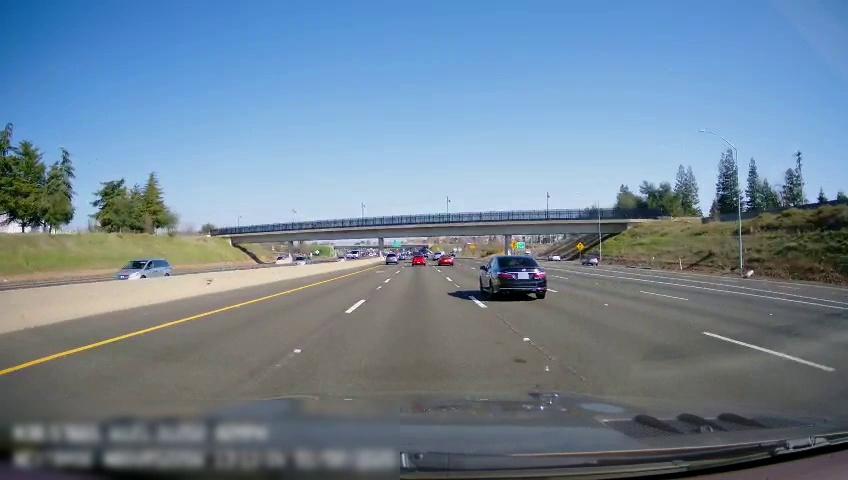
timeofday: Day
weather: Sunny
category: Drivable Space
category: Drivable Space
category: Vehicles | Car
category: Vehicles | Car
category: Vehicles | Truck
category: Vehicles | Car
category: Vehicles | Car
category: Vehicles | SUV
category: Vehicles | SUV
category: Vehicles | SUV
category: Vehicles | Car
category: Vehicles | Car
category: Lanes | Alternate Lane
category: Lanes | Current Lane
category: Lanes | Current Lane
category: Lanes | Alternate Lane
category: Lanes | Alternate Lane
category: Lanes | Alternate Lane
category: Lanes | Alternate Lane
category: Traffic | Signs
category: Traffic | Signs
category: Traffic | Signs